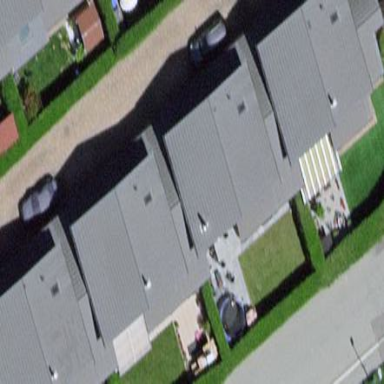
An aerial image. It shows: Terrace building with gabled roof.